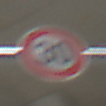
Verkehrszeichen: Geschwindigkeit30
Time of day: Midday
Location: Roofed (Urban)
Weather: Overcast
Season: NotSpecified
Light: Artificial